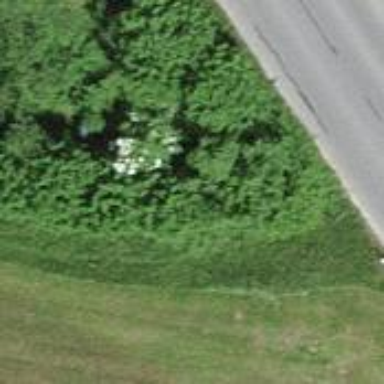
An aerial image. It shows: Hedge acting as barrier.